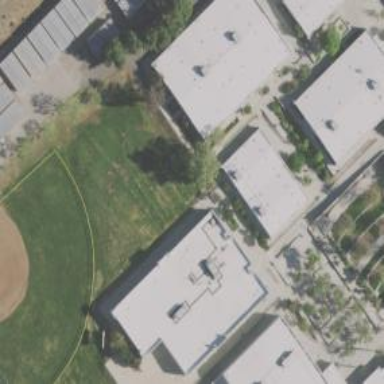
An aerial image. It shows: School building.